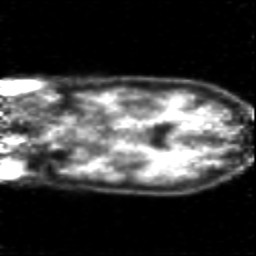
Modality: PET
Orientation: coronal
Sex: female
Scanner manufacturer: siemens